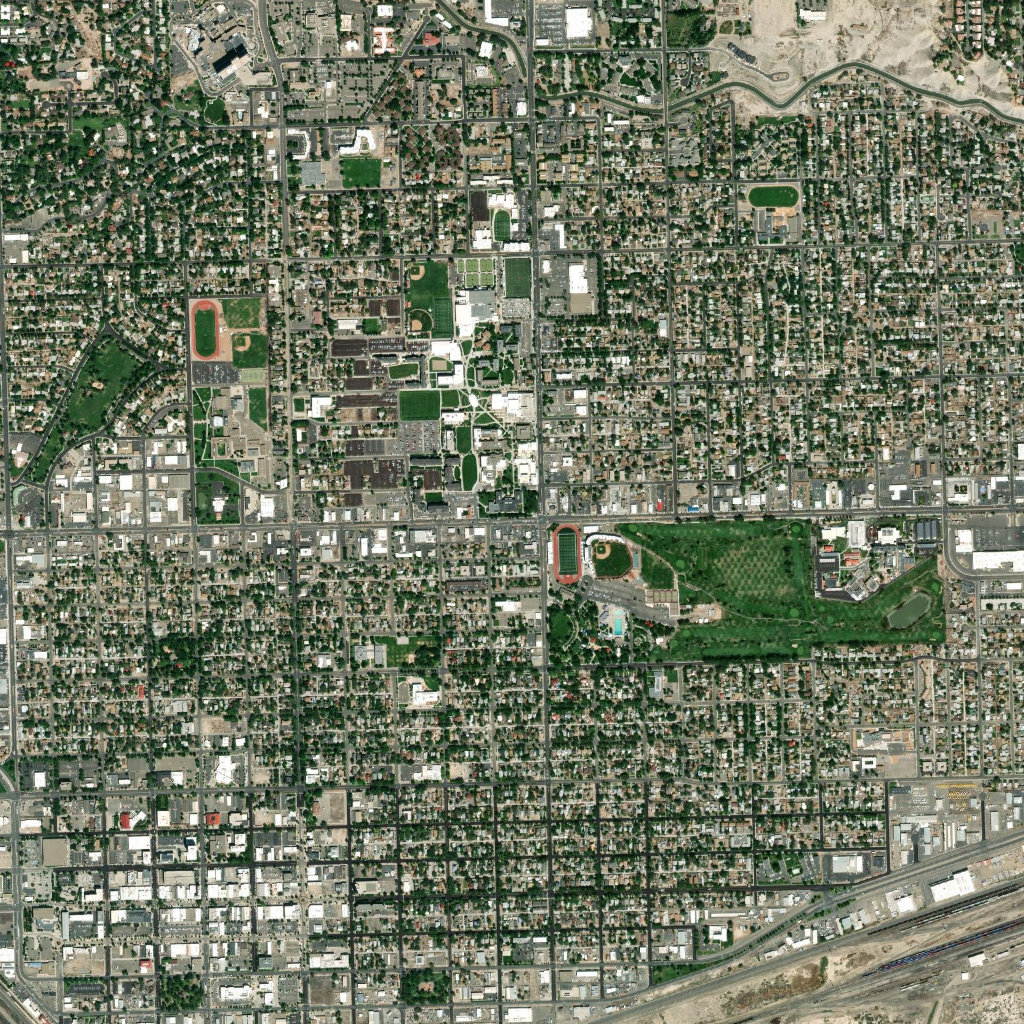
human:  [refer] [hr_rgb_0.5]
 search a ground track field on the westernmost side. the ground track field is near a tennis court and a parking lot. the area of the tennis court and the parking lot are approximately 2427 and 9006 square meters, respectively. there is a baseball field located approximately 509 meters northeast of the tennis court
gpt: <box>[[18, 29, 21, 35, 0]]</box>

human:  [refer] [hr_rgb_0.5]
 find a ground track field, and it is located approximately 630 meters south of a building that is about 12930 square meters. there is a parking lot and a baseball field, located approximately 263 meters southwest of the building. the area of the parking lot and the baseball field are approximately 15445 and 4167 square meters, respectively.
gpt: <box>[[54, 51, 56, 57, 0]]</box>

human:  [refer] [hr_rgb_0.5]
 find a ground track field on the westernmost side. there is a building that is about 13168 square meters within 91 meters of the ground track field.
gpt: <box>[[18, 29, 21, 35, 0]]</box>